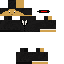
A male human skin with dark skin, wearing brown bald dressed in a black suit and black pants, featuring a closed mouth.